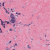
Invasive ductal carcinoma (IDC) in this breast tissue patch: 1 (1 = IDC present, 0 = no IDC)